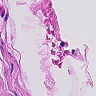
Metastatic tissue present: no